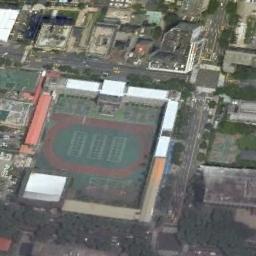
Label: stadium